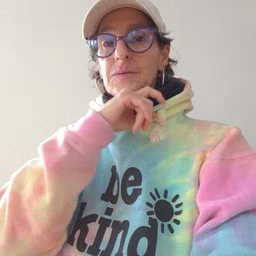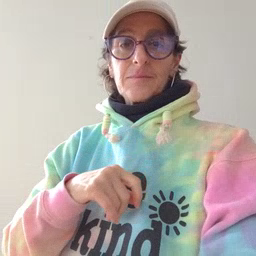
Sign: cereal